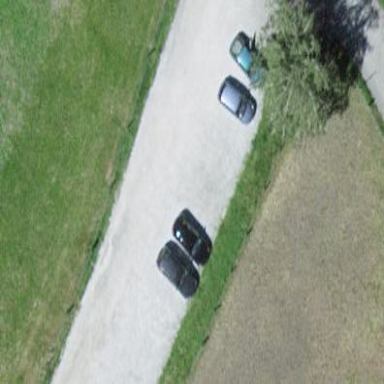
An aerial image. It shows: Unpaved parking area.